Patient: sex F, age 69
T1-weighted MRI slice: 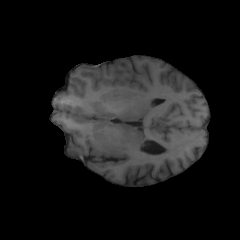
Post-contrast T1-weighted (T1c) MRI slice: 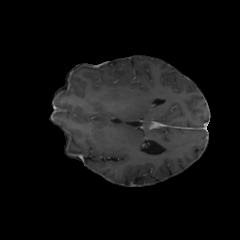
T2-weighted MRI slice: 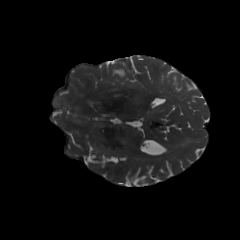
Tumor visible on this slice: yes
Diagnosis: Glioblastoma, IDH-wildtype
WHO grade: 4